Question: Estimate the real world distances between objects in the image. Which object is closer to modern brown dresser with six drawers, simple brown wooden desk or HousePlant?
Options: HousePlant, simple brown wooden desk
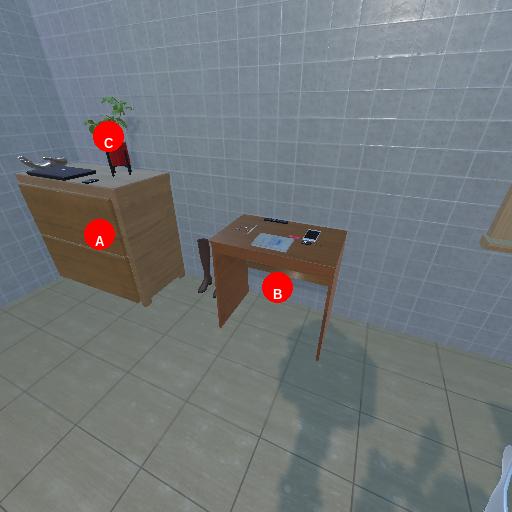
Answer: HousePlant